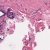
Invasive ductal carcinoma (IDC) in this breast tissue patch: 0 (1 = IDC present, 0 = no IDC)